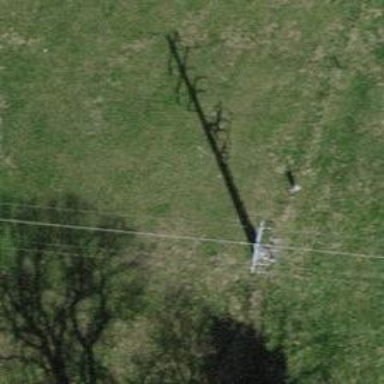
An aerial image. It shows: Power line is depicted.